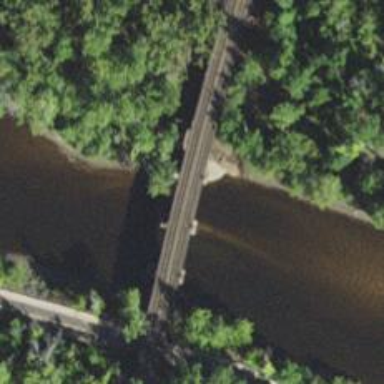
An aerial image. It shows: Arch bridge carrying rail tracks.